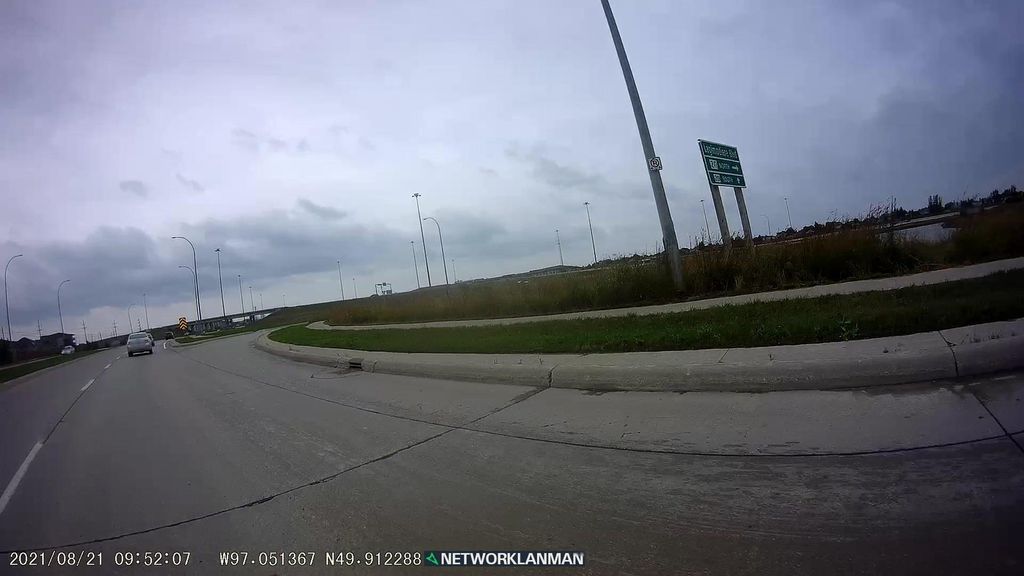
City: winnipeg